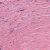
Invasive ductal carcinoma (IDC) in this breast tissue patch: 1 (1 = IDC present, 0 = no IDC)